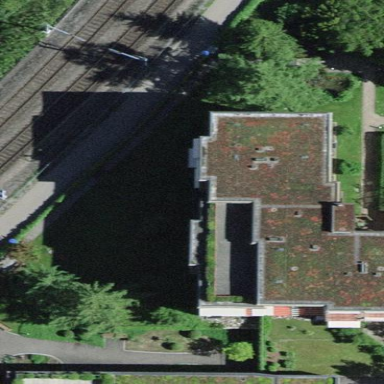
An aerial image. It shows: Building.